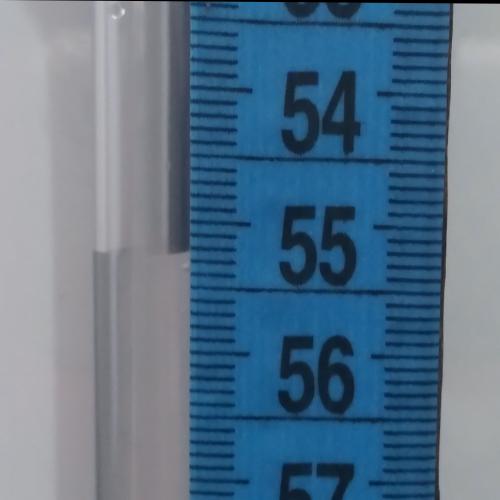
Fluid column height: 55.2 cm